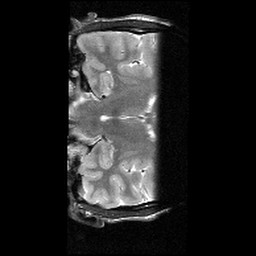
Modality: T2w
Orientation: coronal
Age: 20
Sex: male
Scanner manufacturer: siemens
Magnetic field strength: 3 T
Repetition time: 7.07 s
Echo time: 0.064 s